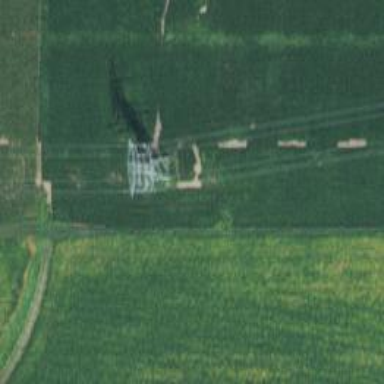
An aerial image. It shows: Power tower.